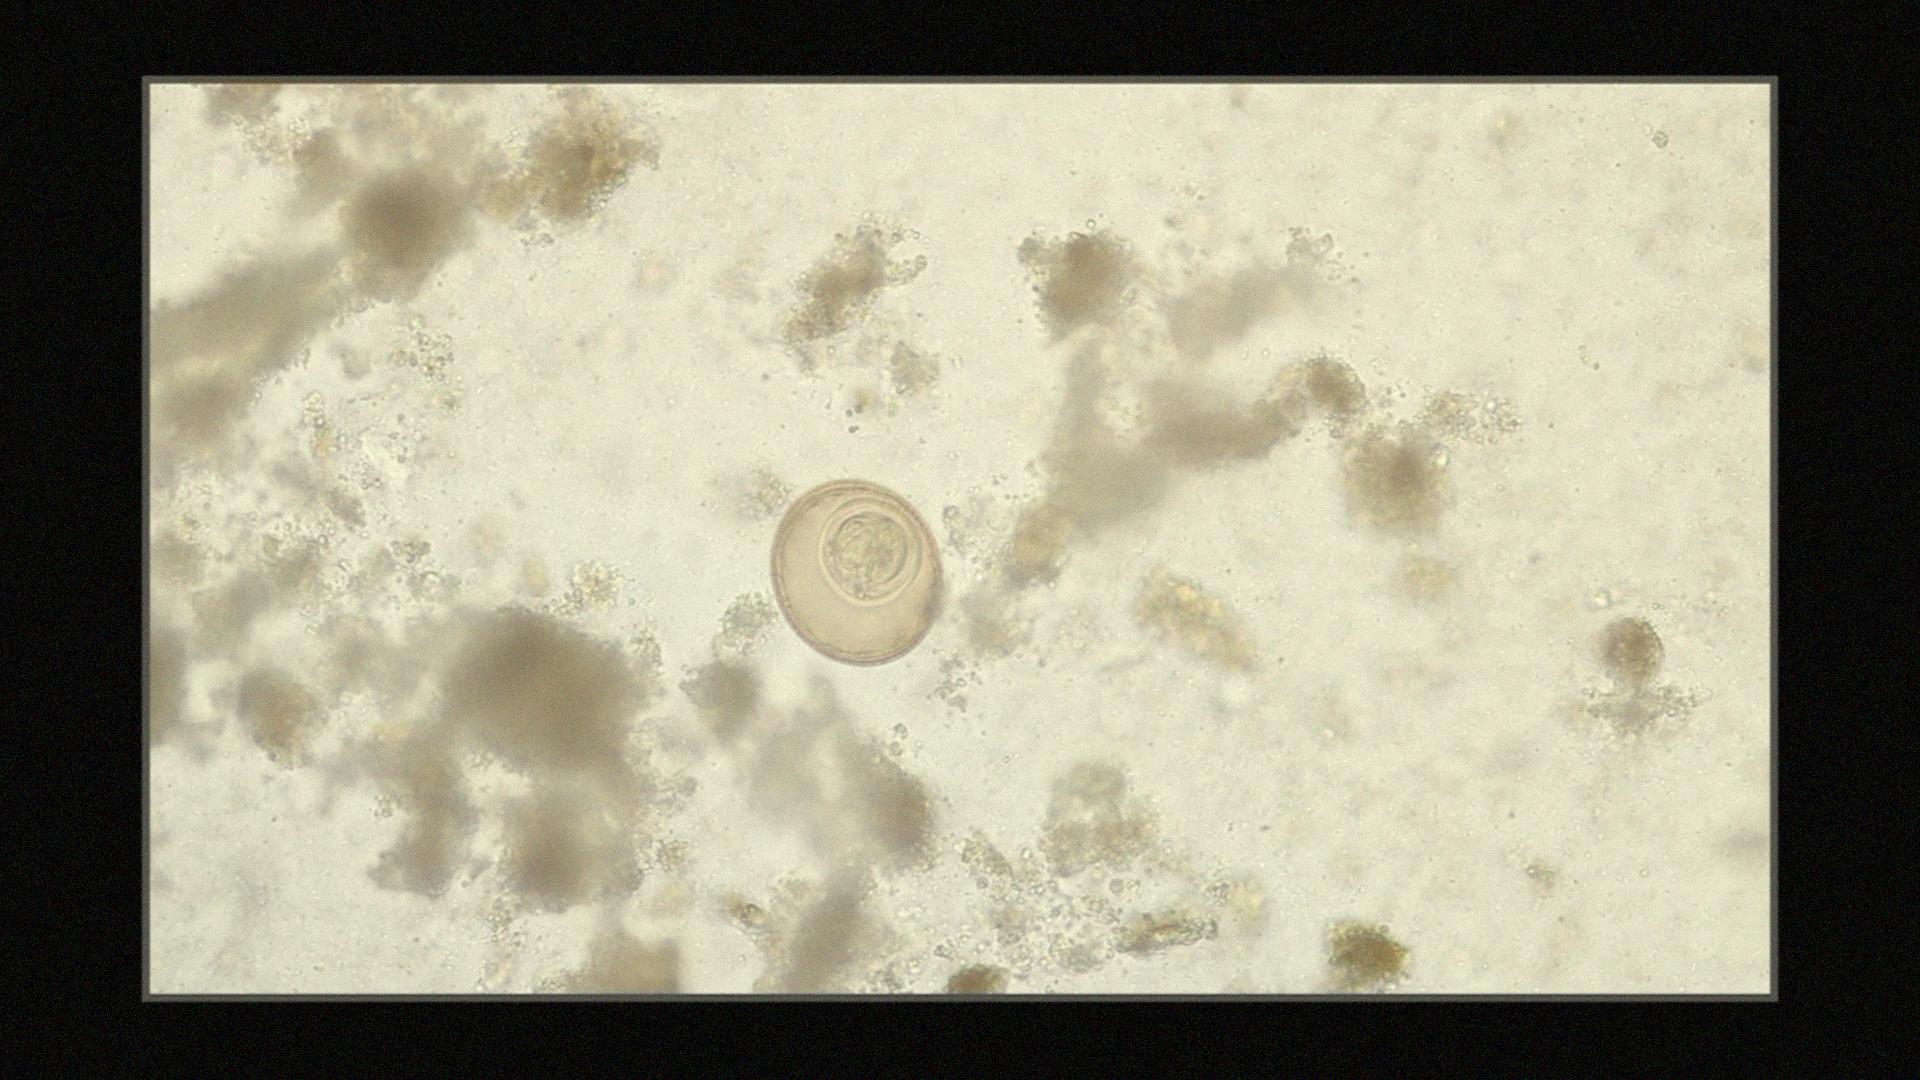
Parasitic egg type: Hymenolepis diminuta